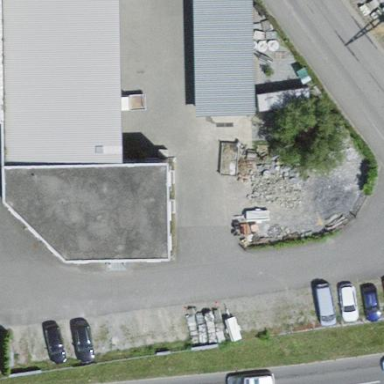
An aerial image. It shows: Industrial building.